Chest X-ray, PA view. Patient: 41 years old, sex F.
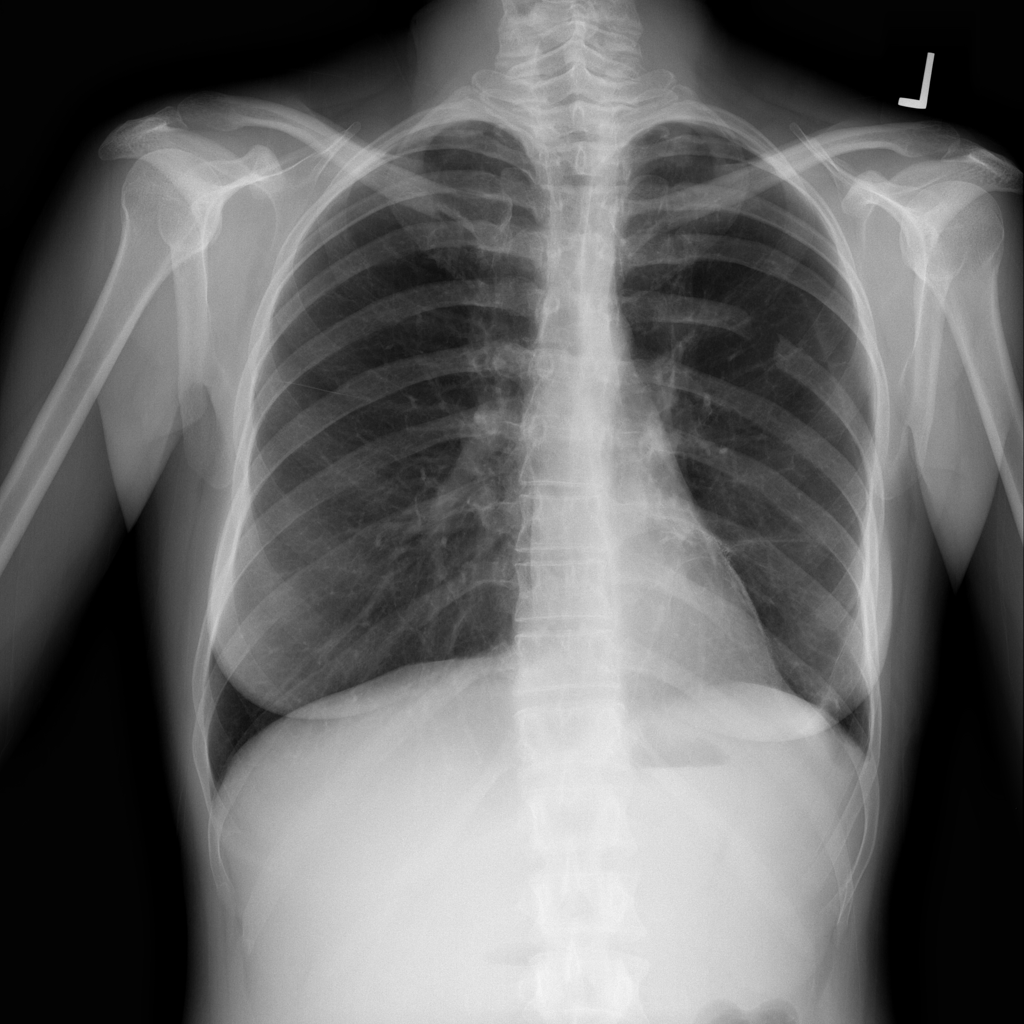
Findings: Effusion